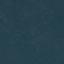
Land use / land cover: Forest